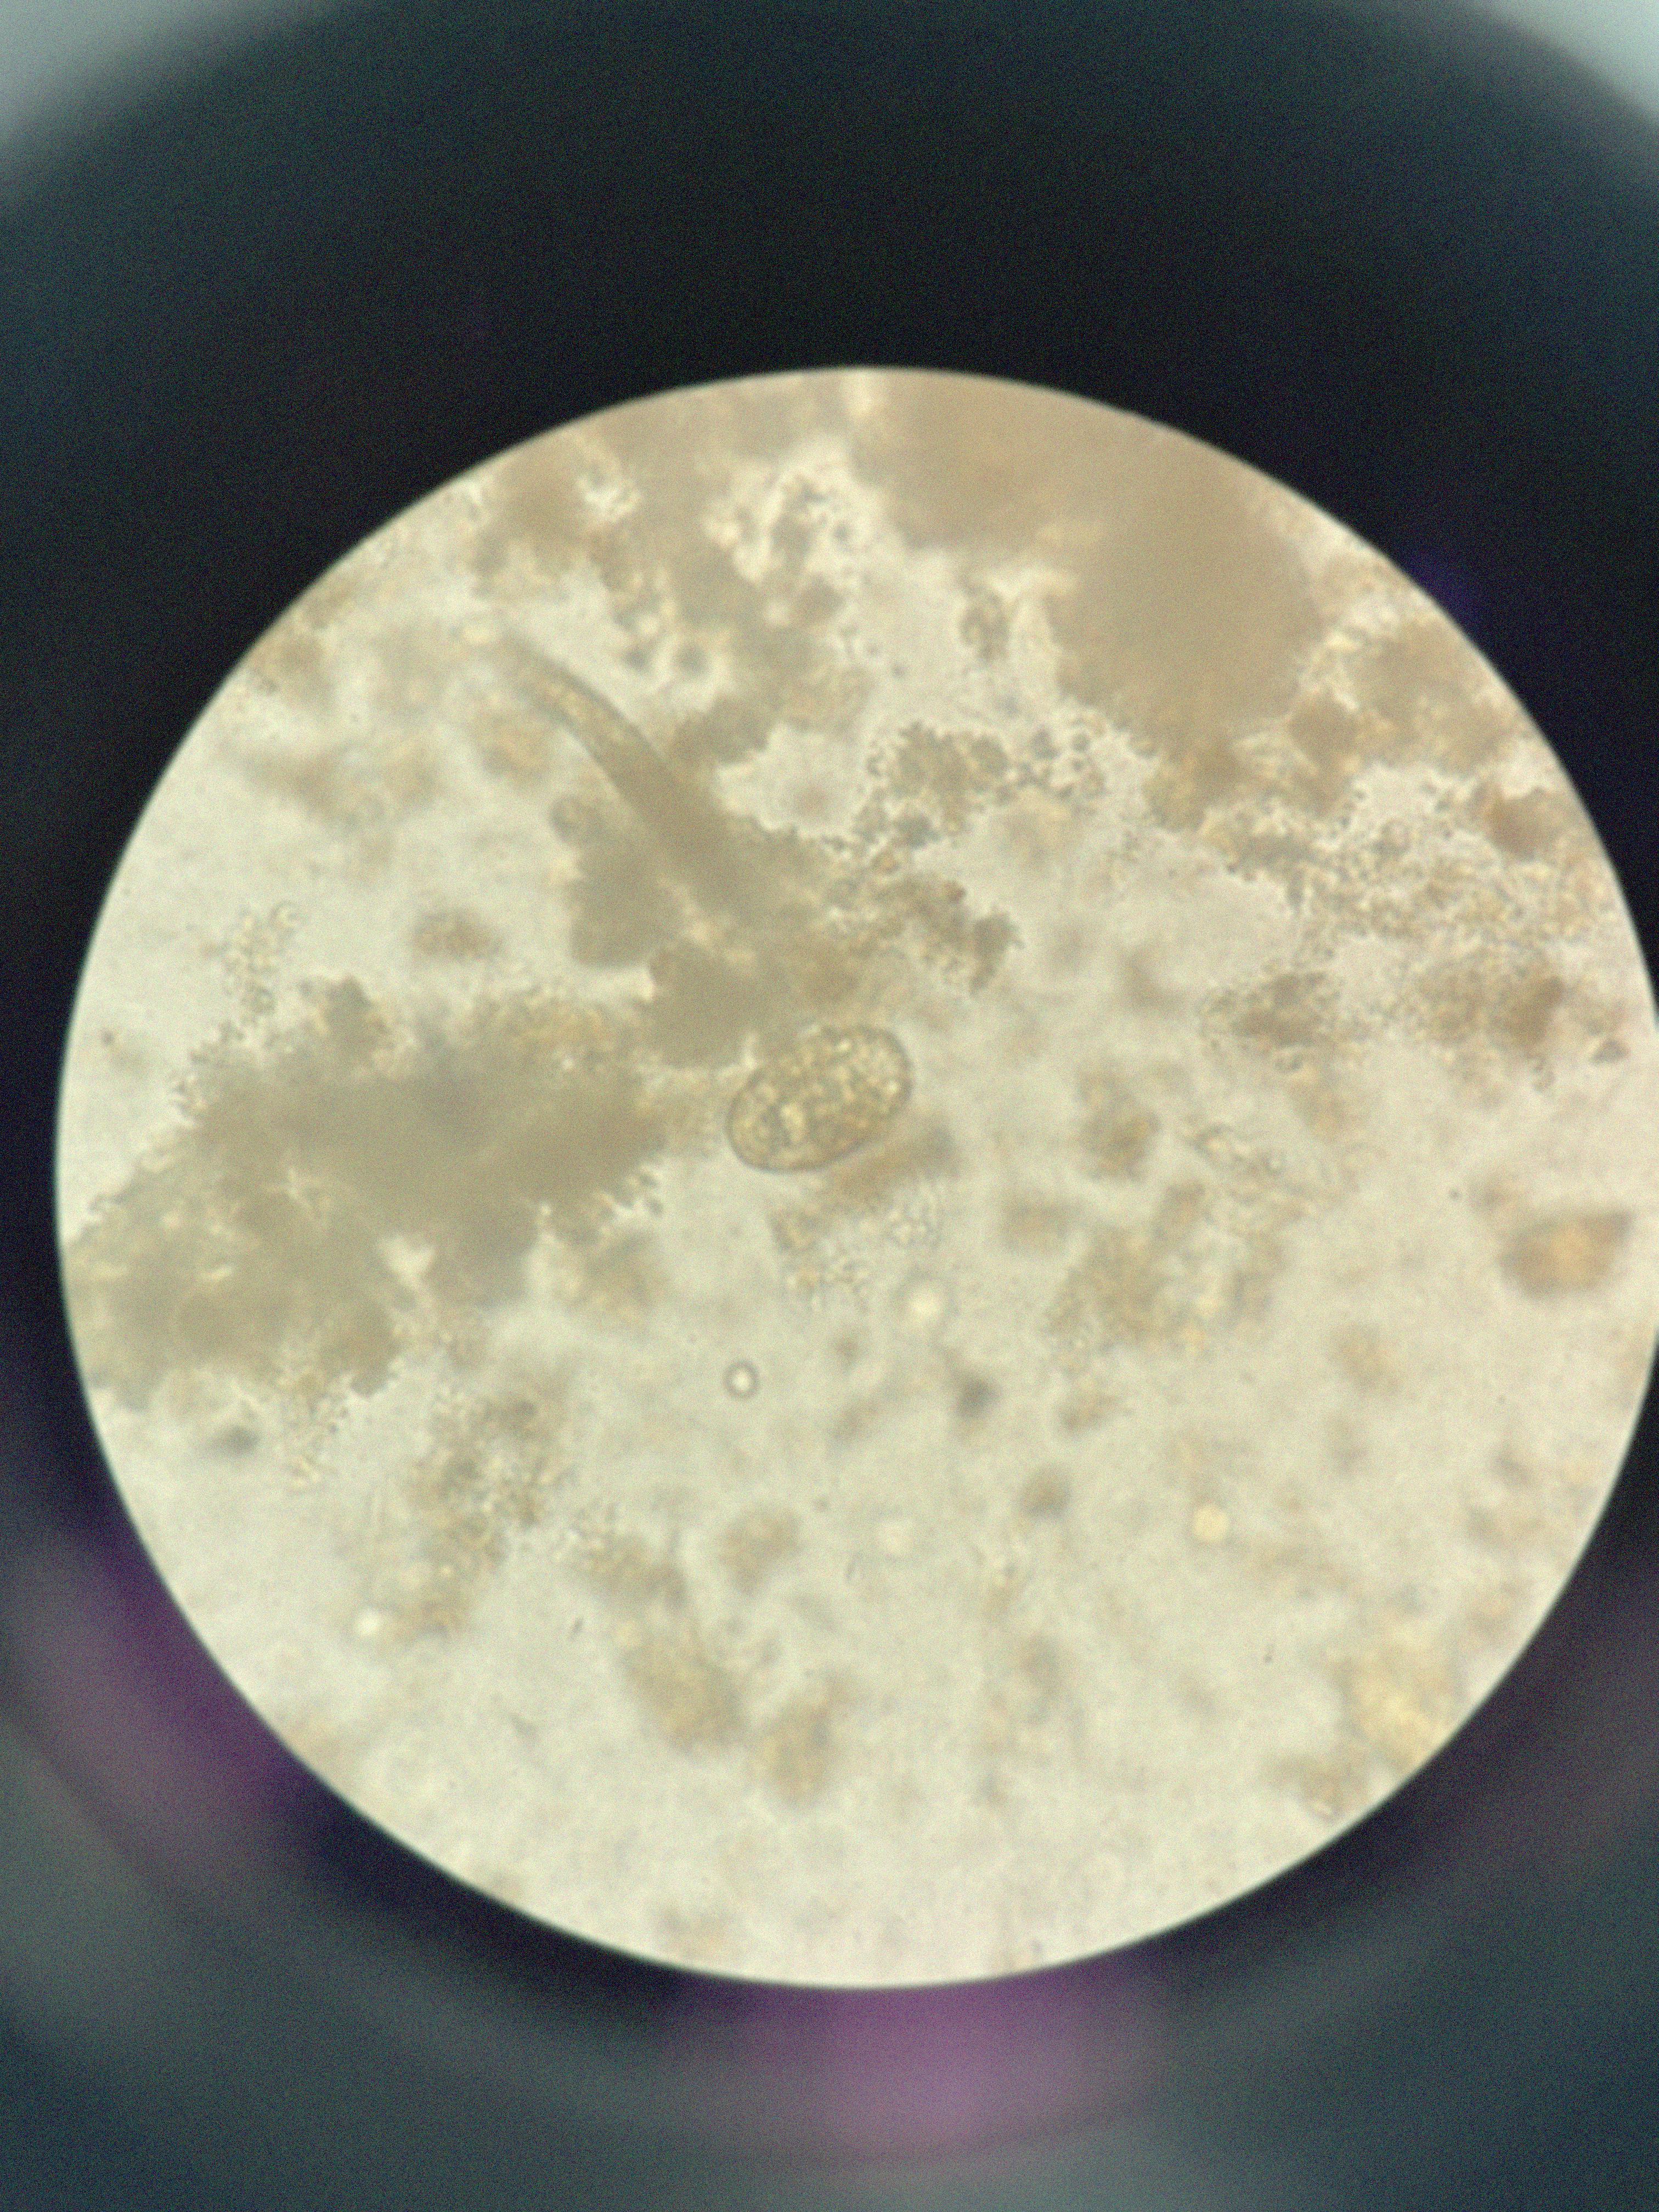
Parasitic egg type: Ascaris lumbricoides